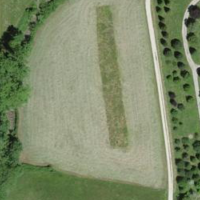
EUNIS habitat code: 24
Species observed at this site:
Petasites hybridus